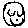
Label: smiley face